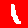
Digit: 1